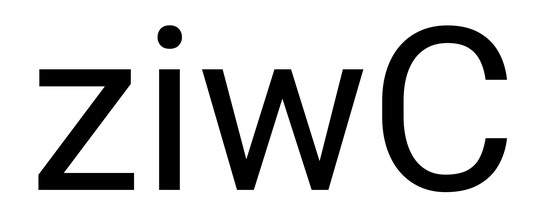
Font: Roboto_Regular